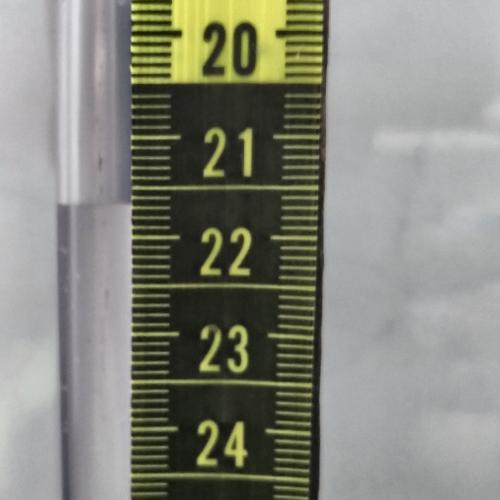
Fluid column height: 21.7 cm